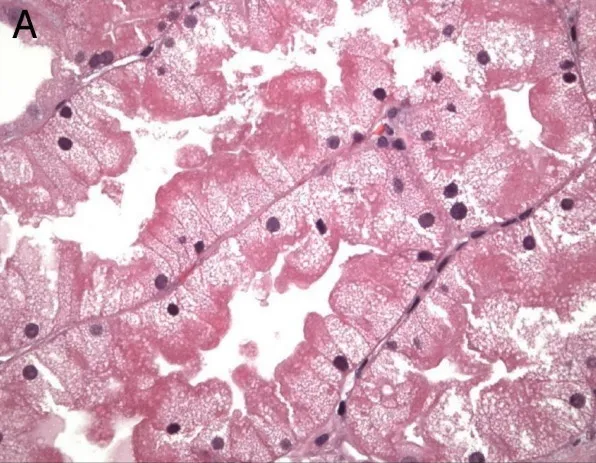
Histopathologic examination of renal biopsy from the patient. (A) Light microscopy: image showing proximal tubules with marked cytoplasmic swelling and vacuolization.
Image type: pathology (h&e)